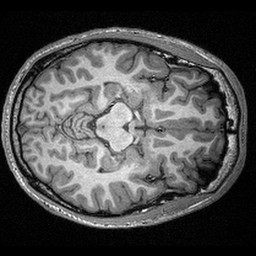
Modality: T1w
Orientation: axial
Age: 21
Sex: male
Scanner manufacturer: siemens
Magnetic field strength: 3 T
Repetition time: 2.53 s
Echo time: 0.00309 s